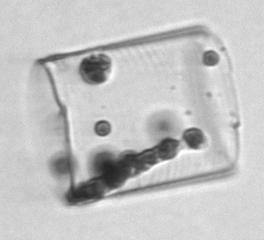
Label: Guinardia_flaccida